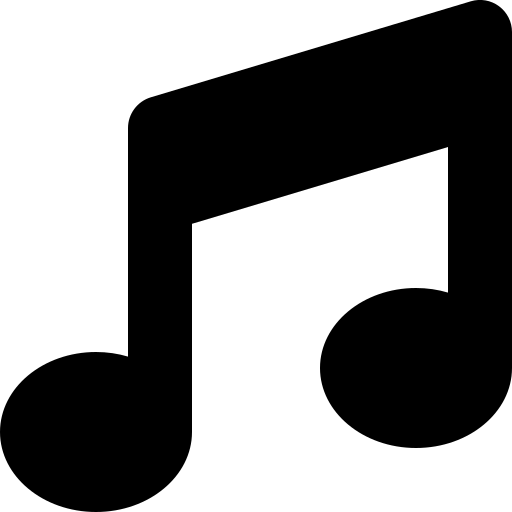
Tags: icon, FontAwesome, fa-icon, solid, music